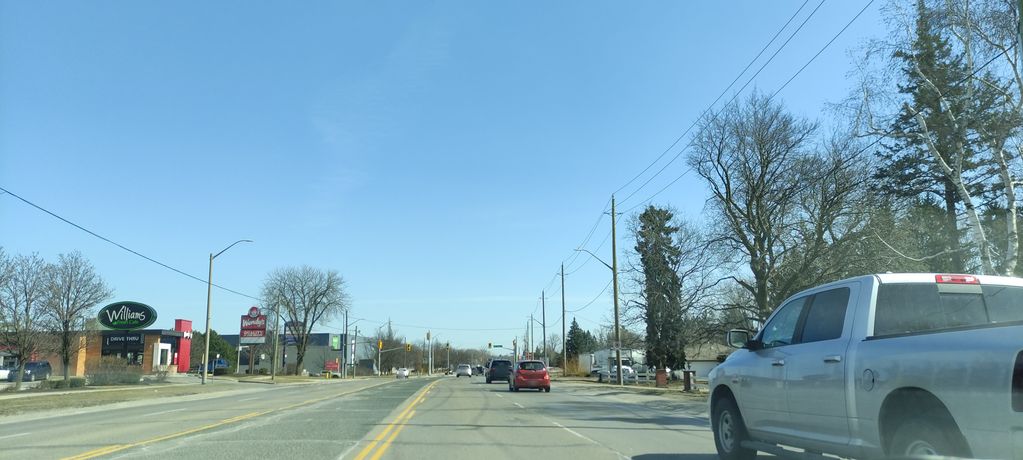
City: kitchener-waterloo